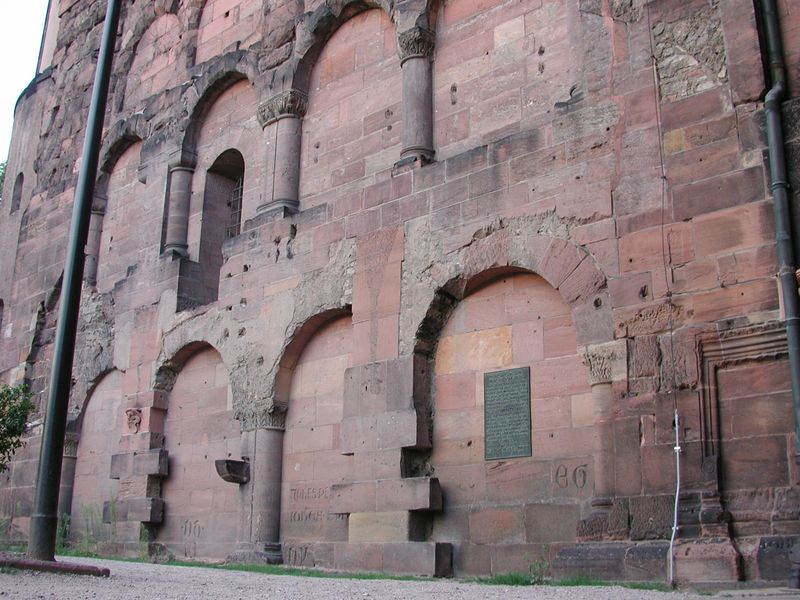
Titel: Dom St. Peter und Paul in Worms
Standort: Worms, Dom (EU - D - RP)
Schlagwörter: grün, fenster, laterne, säule, säulen, gebäude, haus, rot, weg, alt, architektur, barock, stein, steine, kirche, brunnen, bogen, fassade, mast, mauer, backstein, rundbogen, romantik, tafel, platte, foto, fotografie, photographie, bögen, ruine, dom, mauerwerk, groß, arkaden, kapitelle, kapitell, photo, sandstein, rundbögen, andacht, romanik, rötlich, stadtmauer, etagen, tempel, gothik, stockwerke, basilika, halbsäule, schrifttafel, zugemauert, seitenfassade, fallrohr, rohre, beschädigt, lampenmast, scheinfenster, sakrales gebäude, sandsteinmauer, buntsandstein, e6